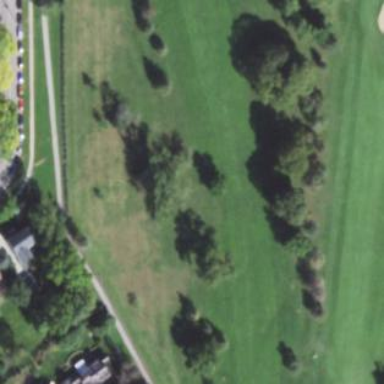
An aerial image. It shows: Golf fairway surrounded by grass.